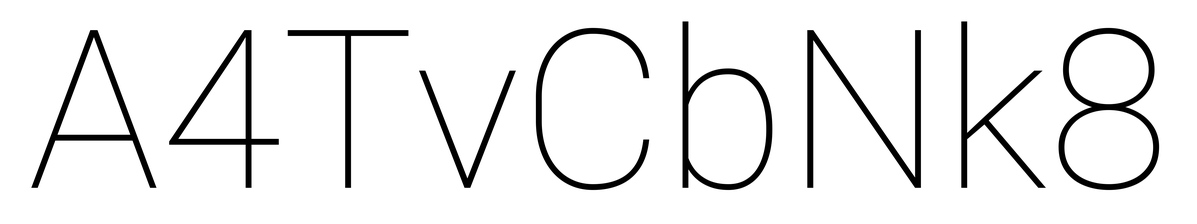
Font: Roboto_Thin